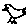
Label: bird